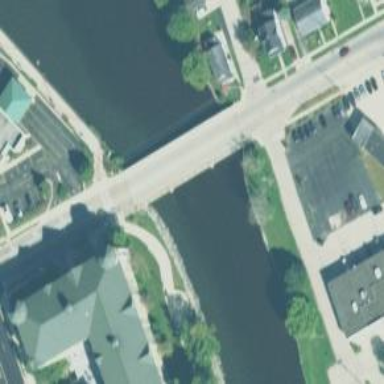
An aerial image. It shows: Bridge with separate sidewalk.